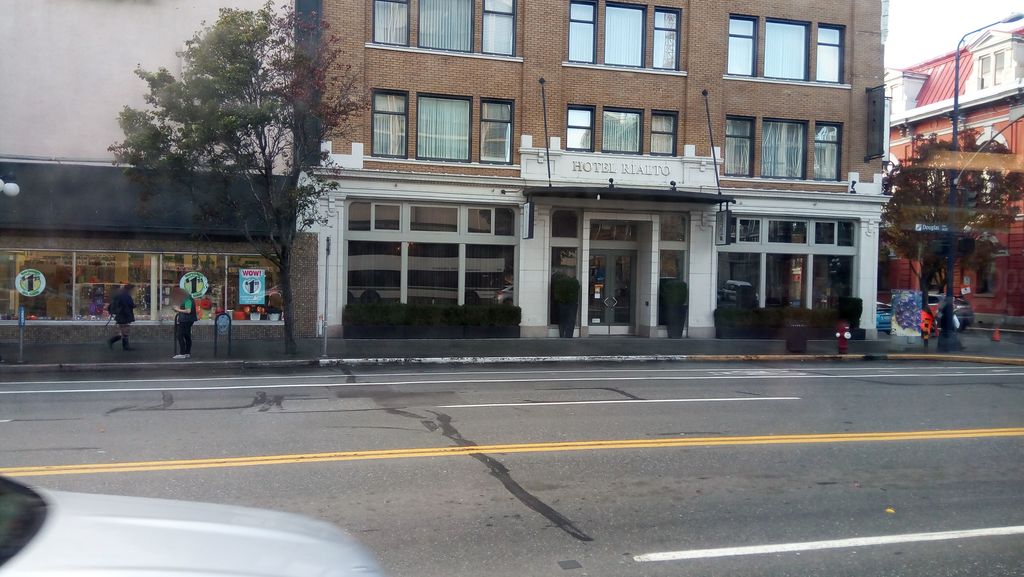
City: victoria